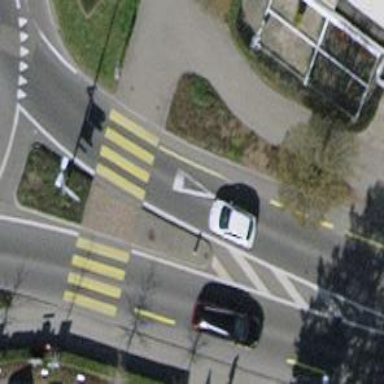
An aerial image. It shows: Secondary road with asphalt surface. It includes separate cycle lane and sidewalk.